Question: I am trying to set up a cluster on 3 nodes on a Cloud Server with Cloudera Manager. But at Cluster installation step, it gets stuck at 64%. Please guide me on how to go forward with it and where to see logs of the same.
Following is the image of the installation screen

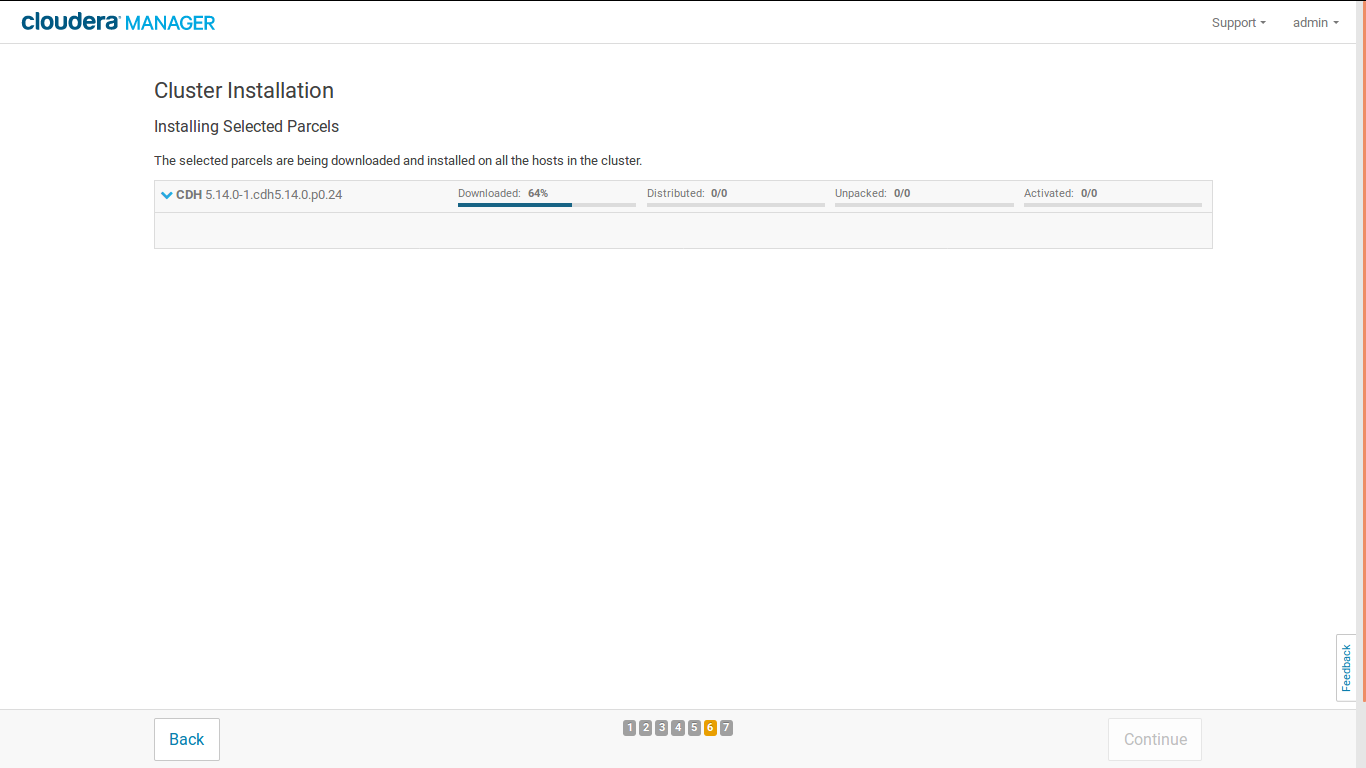
Answer: Some cloud companies have policies in which they if lots of data requests are coming, they remove the IP from public hostings for sometime. This is done to prevent DDoS attacks.
A solution can be to ask them to raise the data transfer limit.